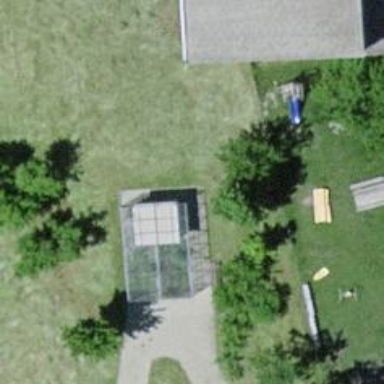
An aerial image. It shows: Brown bench in the vicinity.